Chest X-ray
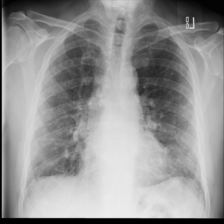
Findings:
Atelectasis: negative
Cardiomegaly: negative
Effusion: negative
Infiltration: positive
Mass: negative
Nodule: positive
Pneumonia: negative
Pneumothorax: negative
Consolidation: negative
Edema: negative
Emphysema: negative
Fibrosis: negative
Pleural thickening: negative
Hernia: negative